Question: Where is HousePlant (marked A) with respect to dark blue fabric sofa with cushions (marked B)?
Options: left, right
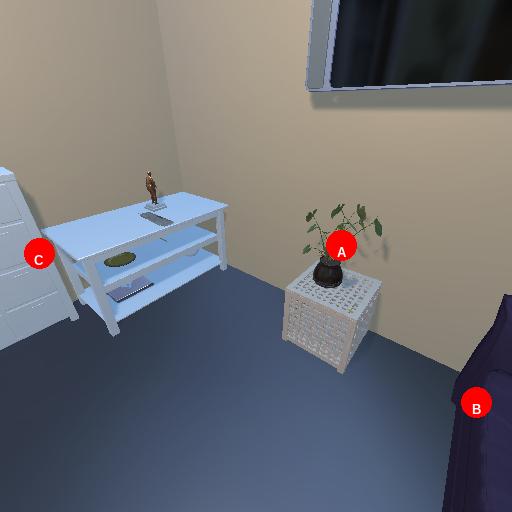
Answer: left